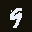
Label: 9